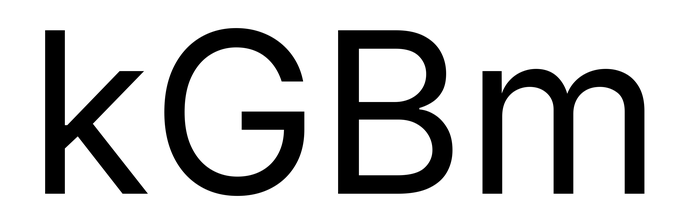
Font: Inter_Regular